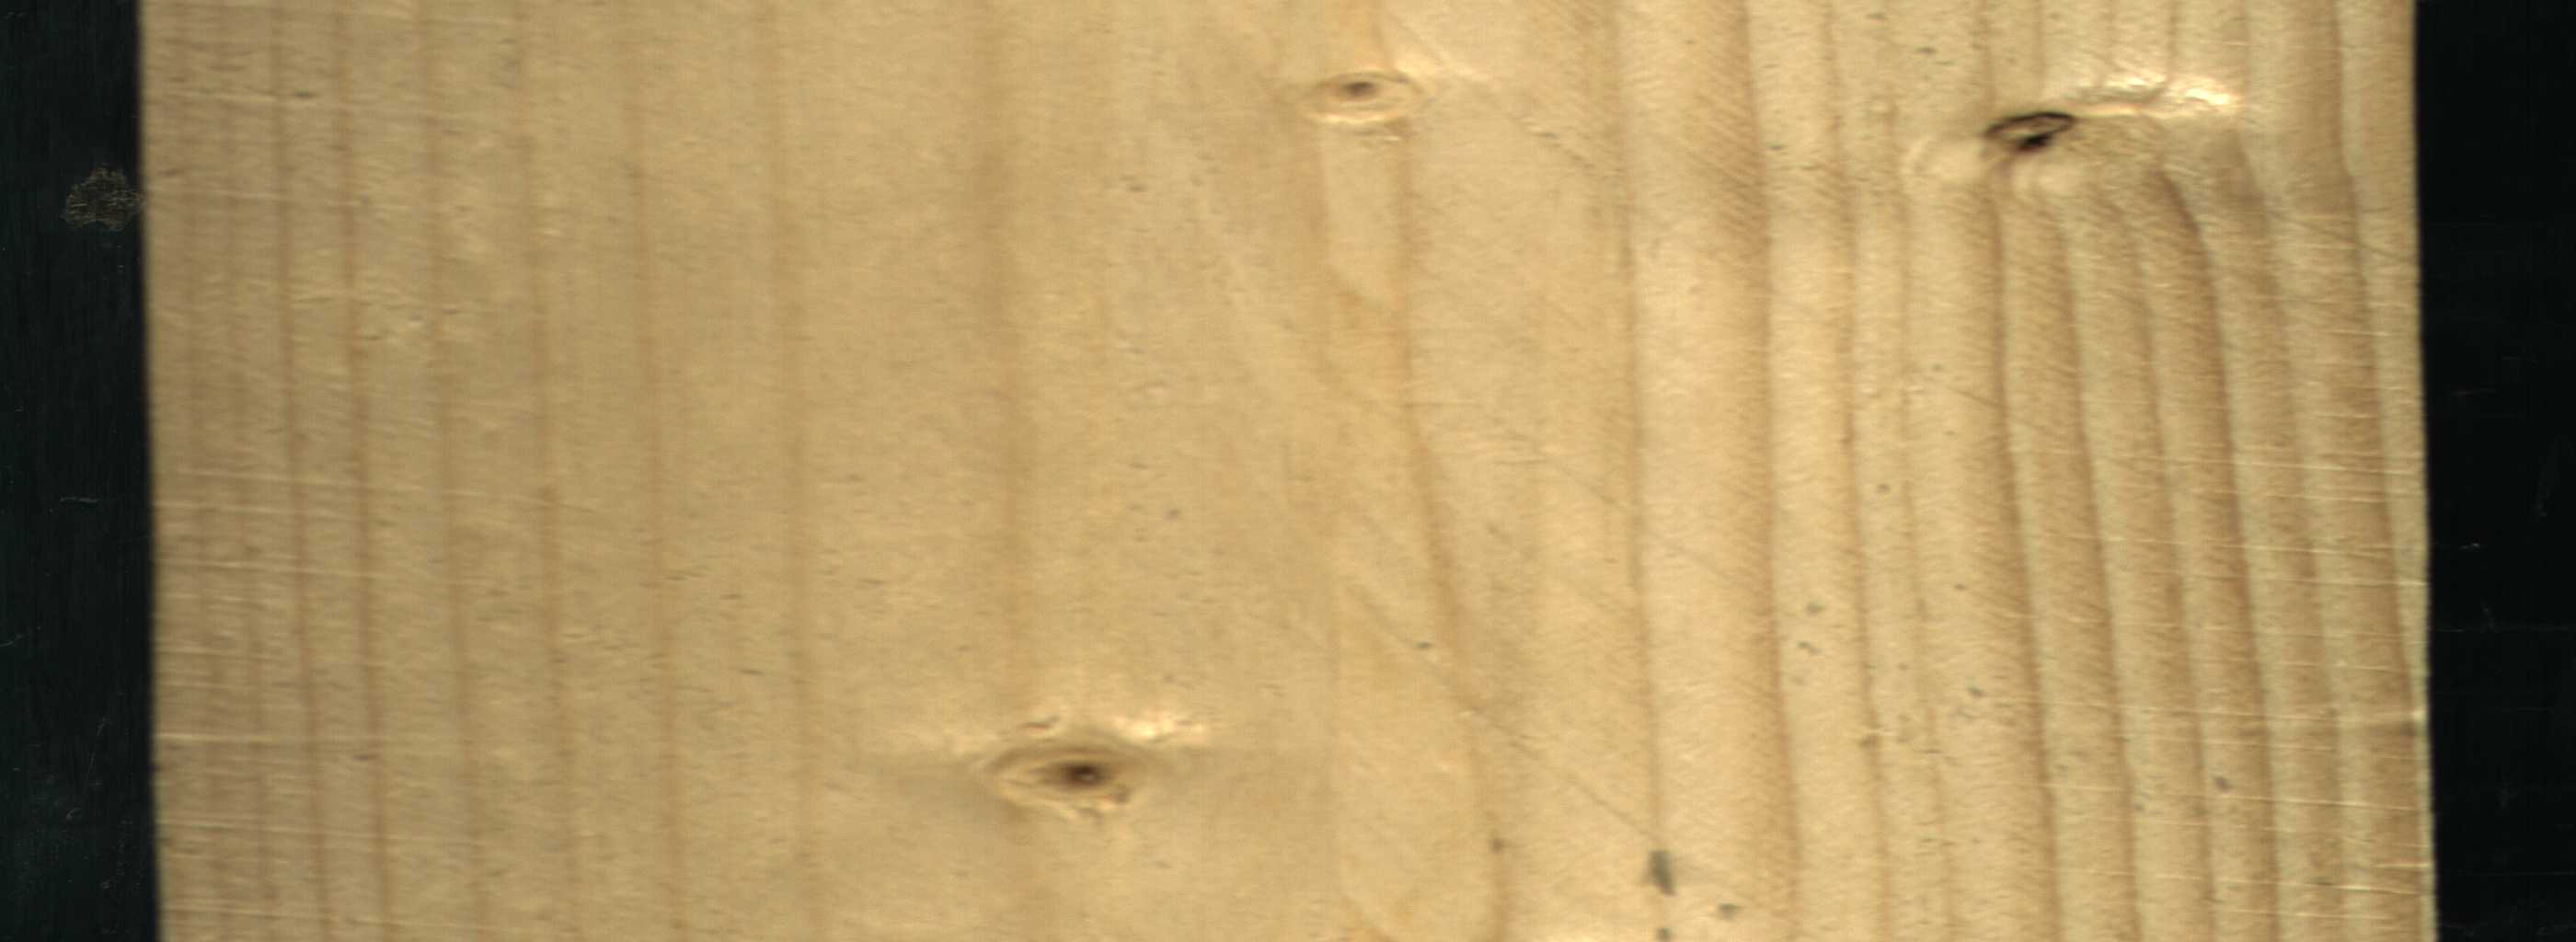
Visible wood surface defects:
Live_Knot
Live_Knot
Live_Knot